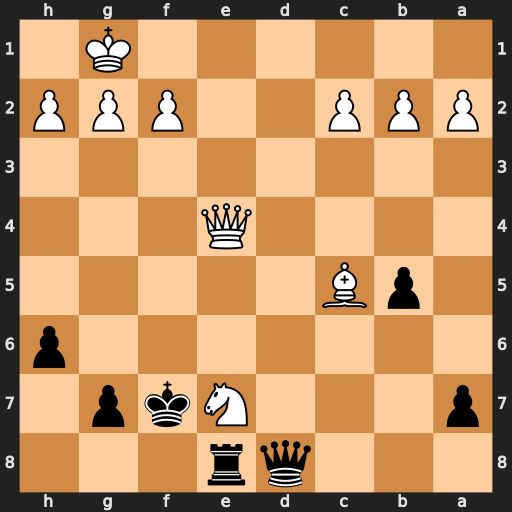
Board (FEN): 3qr3/p3Nkp1/7p/1pB5/4Q3/8/PPP2PPP/6K1
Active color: b
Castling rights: -
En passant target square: -
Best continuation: Qd1+ Qe1 Qxe1#